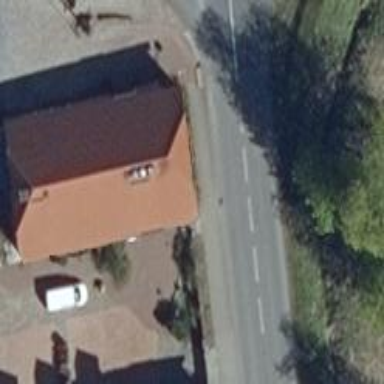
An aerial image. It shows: Building that houses restaurant.